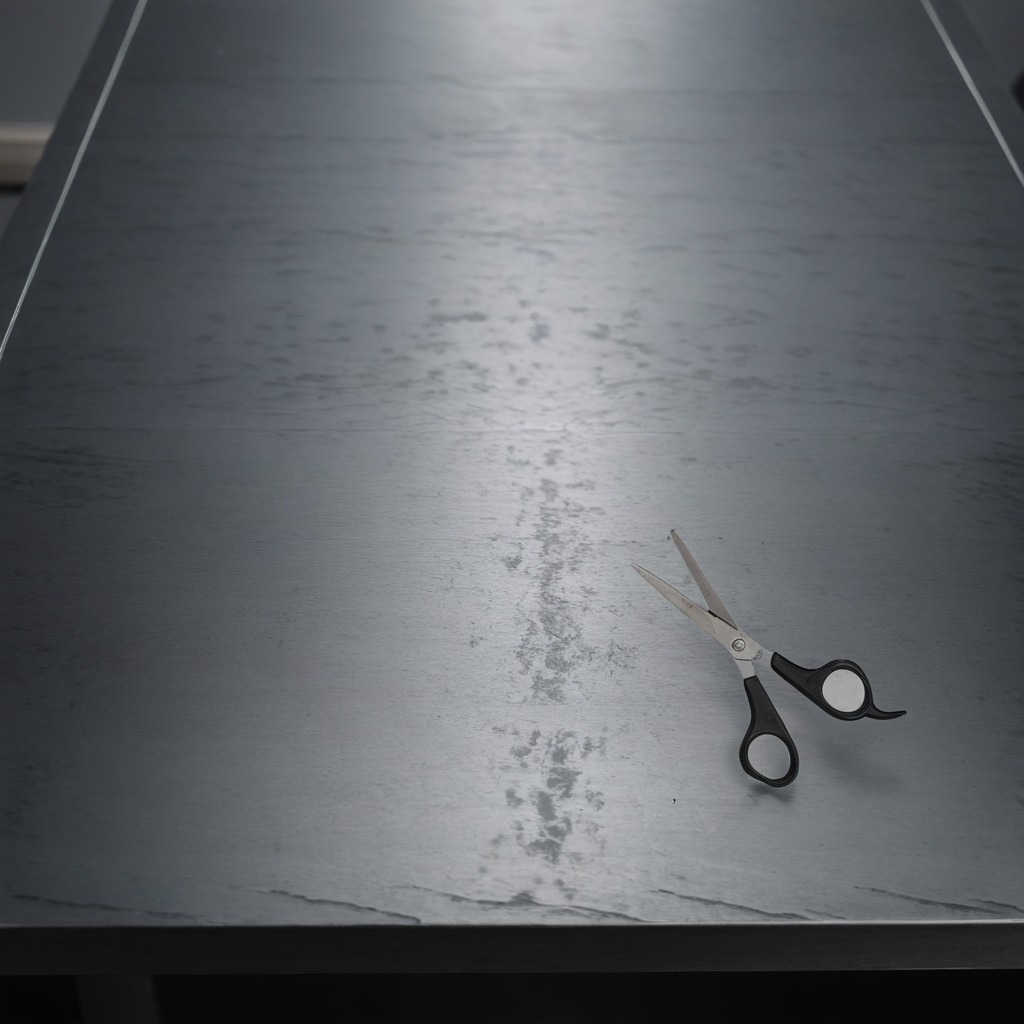
A scissor lying on a cold steel table in a mining workshop gritty textures